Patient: sex M, age 61
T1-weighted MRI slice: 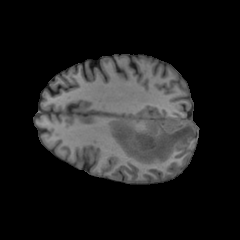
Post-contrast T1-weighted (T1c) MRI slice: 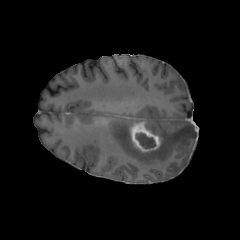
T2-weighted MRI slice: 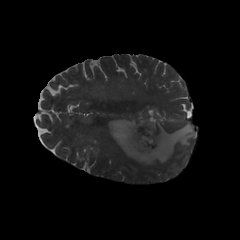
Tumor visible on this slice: yes
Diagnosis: Glioblastoma, IDH-wildtype
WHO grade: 4